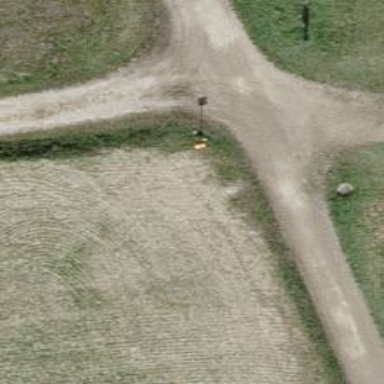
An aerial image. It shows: Aerial orange marker.